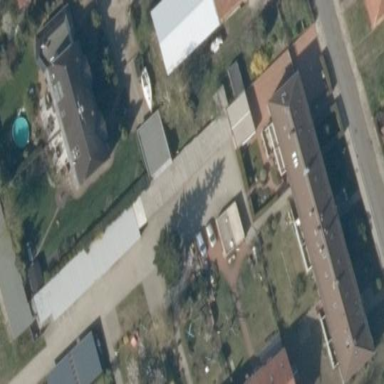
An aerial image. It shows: Group of garages.